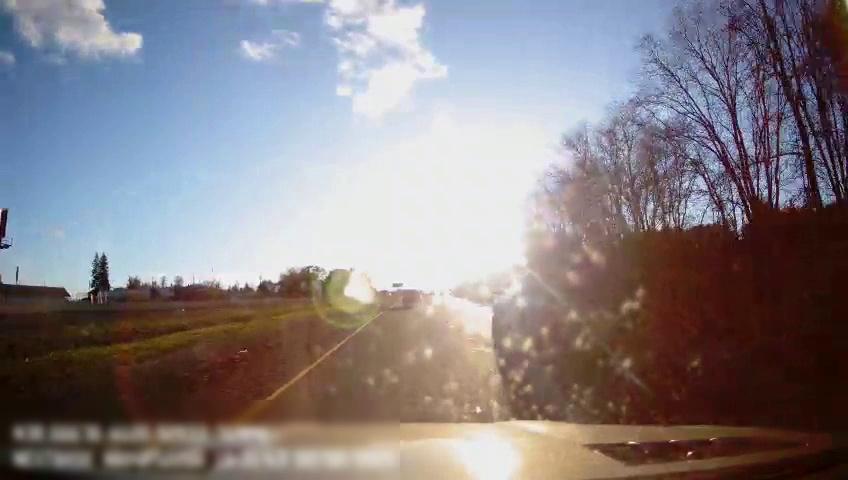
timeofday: Day
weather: Sunny
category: Drivable Space
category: Drivable Space
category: Vehicles | Truck
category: Vehicles | SUV
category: Lanes | Current Lane
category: Lanes | Current Lane
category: Lanes | Alternate Lane
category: Traffic | Signs